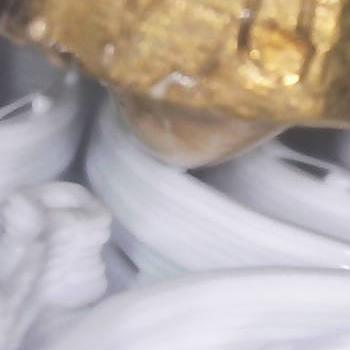
Flow rate: 37%